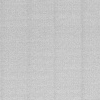
Atmospheric dust classification: dusty